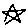
Label: star